Field crop: maize
Growth stage: 2
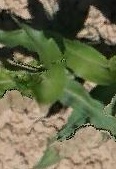
Species: maize